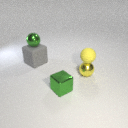
small green metal cube to the right of large gray rubber cube